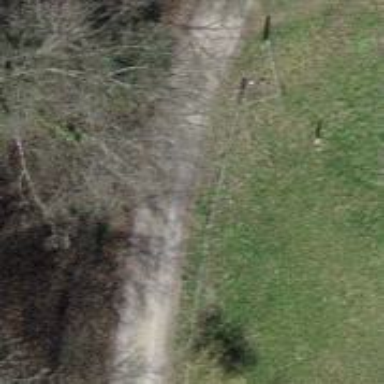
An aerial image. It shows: Gravel track with grade3 tracktype.